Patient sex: M
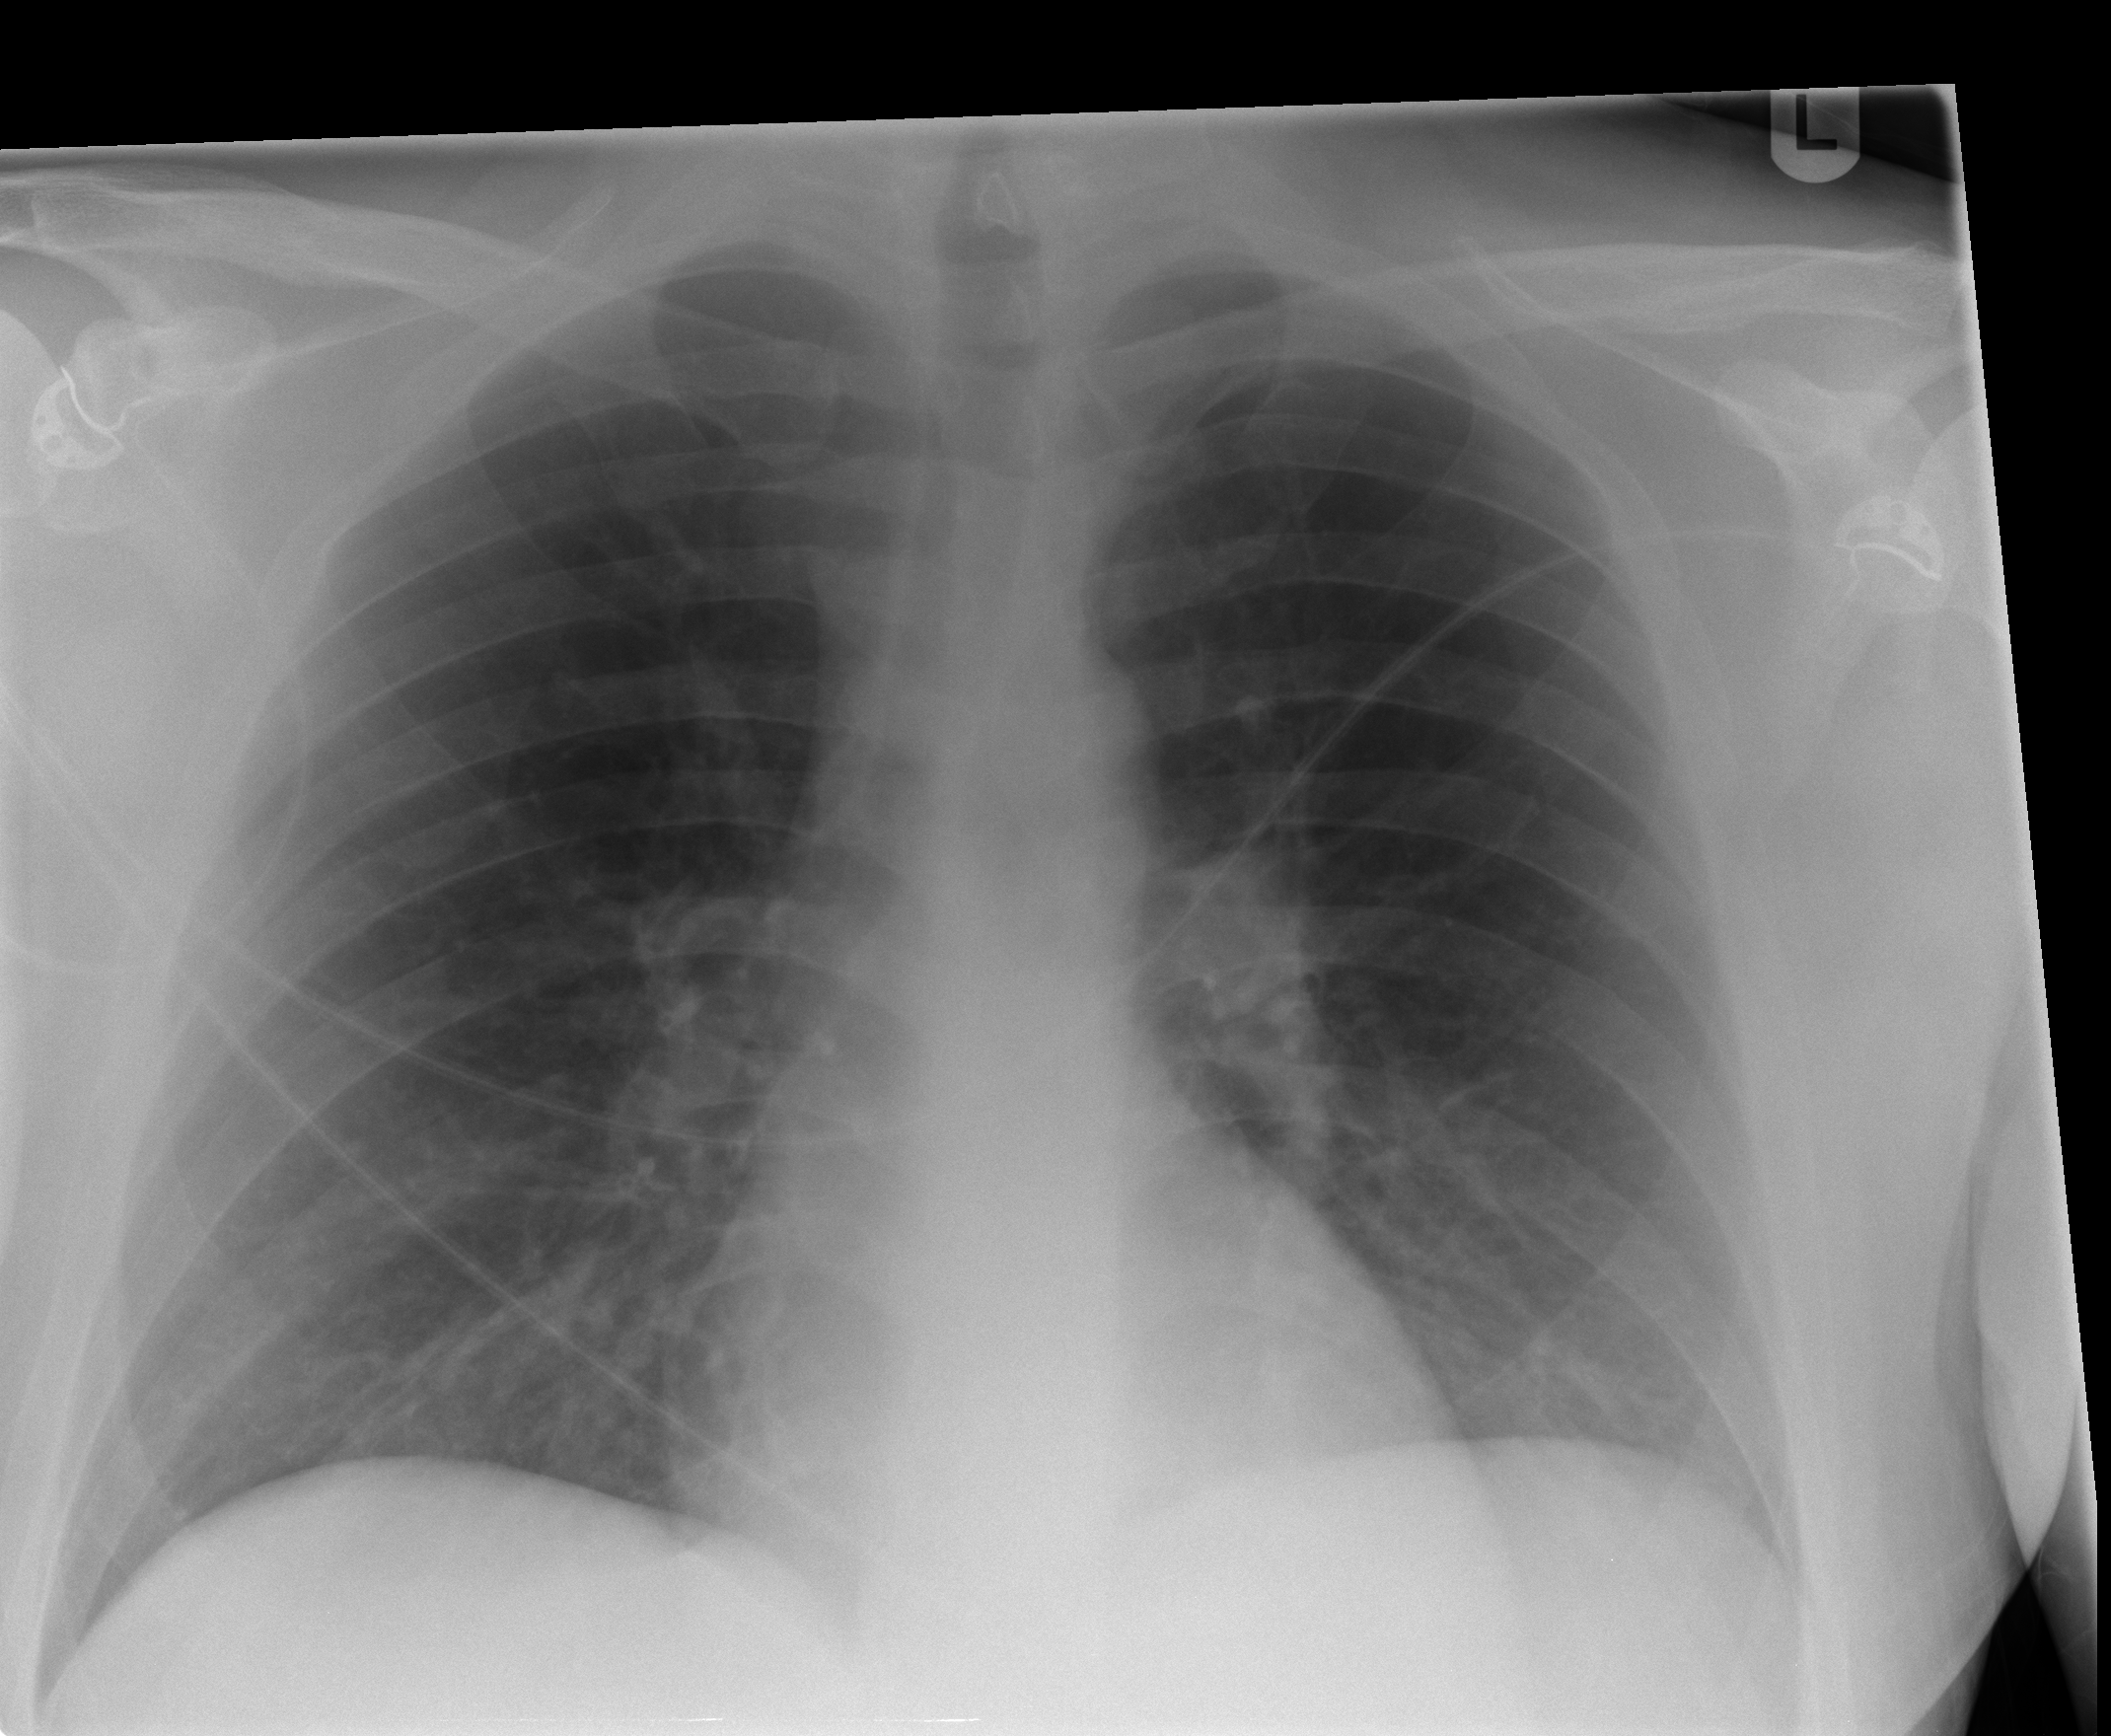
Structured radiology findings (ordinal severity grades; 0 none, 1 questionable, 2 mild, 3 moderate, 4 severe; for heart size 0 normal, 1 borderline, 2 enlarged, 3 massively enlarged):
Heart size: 0
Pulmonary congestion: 0
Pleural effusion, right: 0
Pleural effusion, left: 0
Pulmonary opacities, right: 1
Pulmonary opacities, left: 1
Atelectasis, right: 0
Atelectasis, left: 0